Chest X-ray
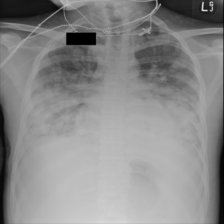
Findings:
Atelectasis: negative
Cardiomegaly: negative
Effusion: negative
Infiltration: negative
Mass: negative
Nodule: negative
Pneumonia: negative
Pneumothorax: negative
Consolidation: negative
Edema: negative
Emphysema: negative
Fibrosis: negative
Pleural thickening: negative
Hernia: negative